Field crop: tomato
Growth stage: 2
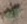
Species: solanum